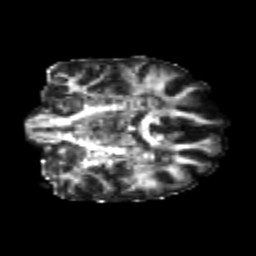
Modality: FA
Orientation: coronal
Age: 25
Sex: male
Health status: healthy
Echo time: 0.074 s